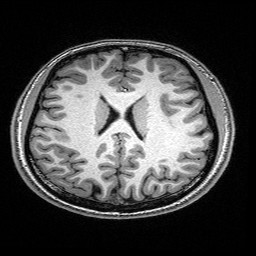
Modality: T1w
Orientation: coronal